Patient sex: M
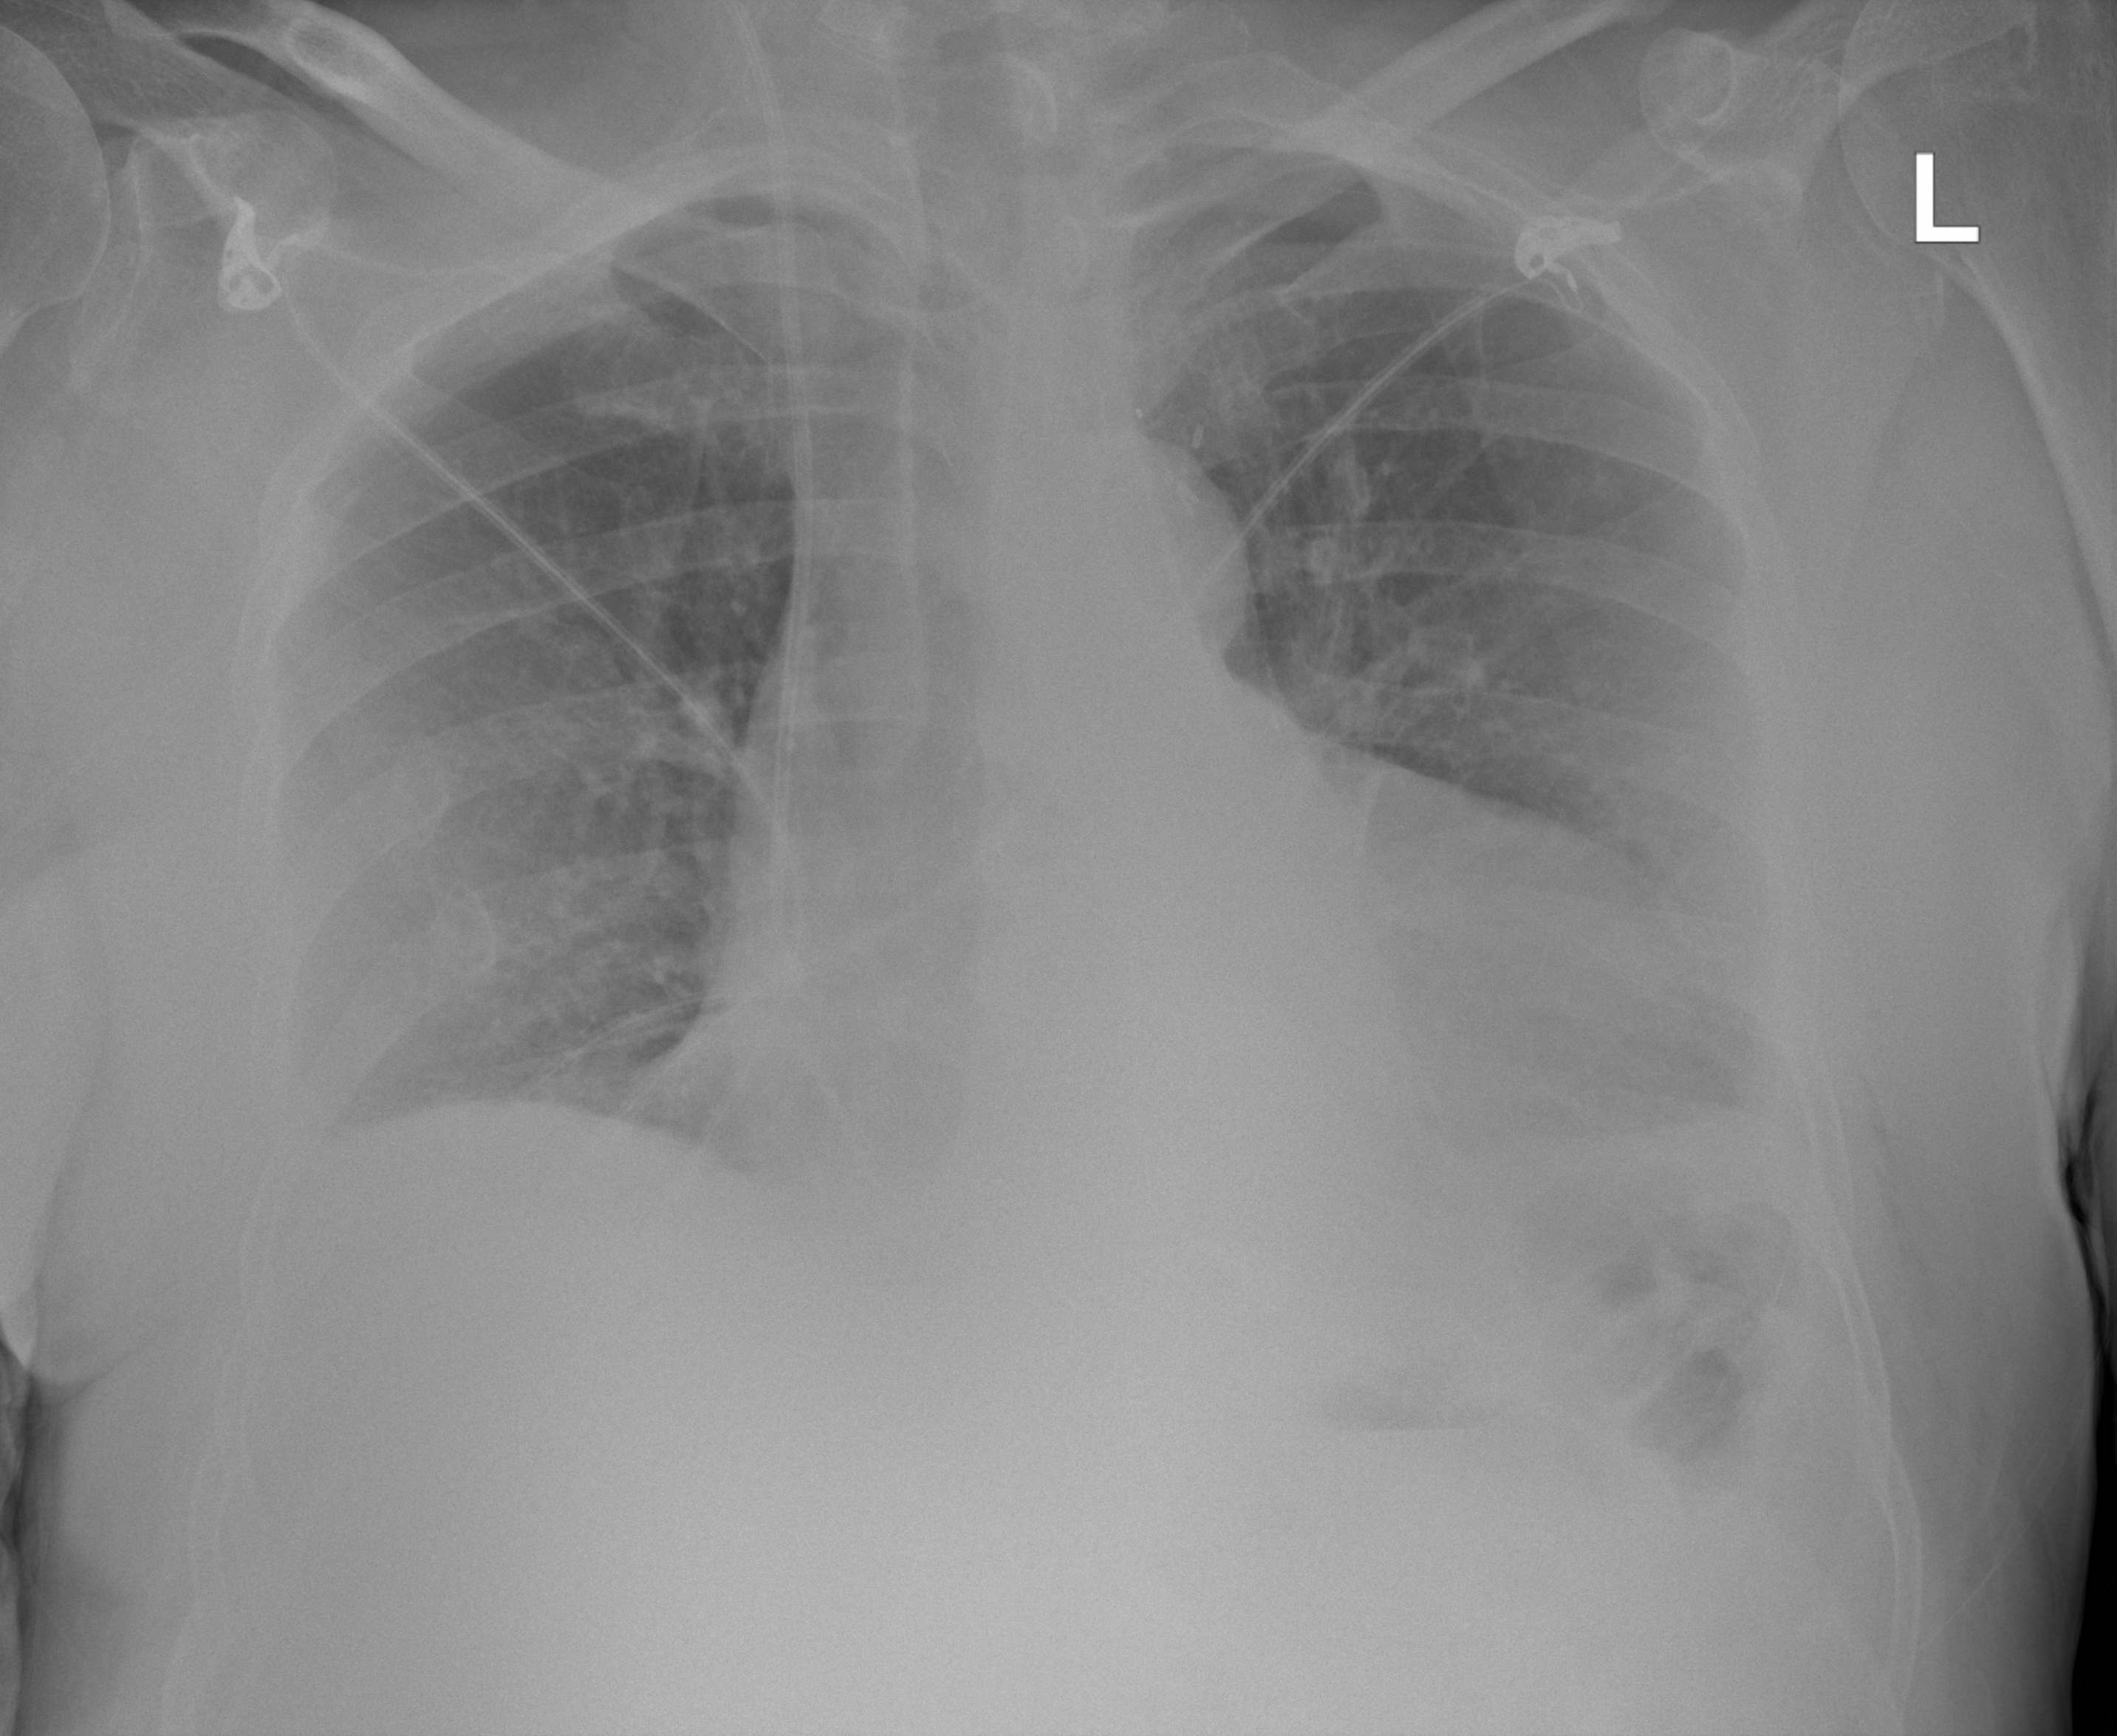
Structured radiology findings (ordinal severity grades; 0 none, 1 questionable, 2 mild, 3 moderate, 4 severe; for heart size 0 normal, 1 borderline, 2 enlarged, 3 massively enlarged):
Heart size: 2
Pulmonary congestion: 0
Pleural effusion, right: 0
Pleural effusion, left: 2
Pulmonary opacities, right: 0
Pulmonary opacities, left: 0
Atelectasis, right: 0
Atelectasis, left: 2